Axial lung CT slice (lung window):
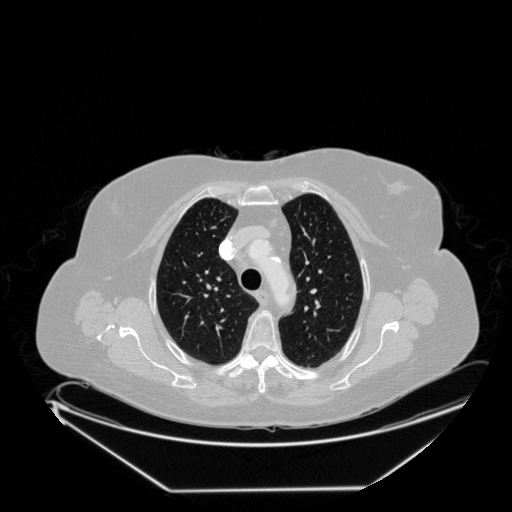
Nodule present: no